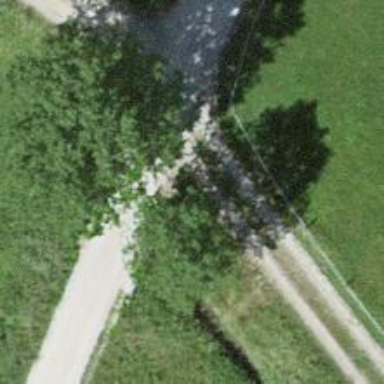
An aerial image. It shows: Dirt track road with bridge.